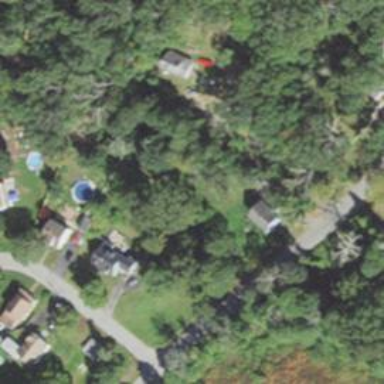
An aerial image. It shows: Residential driveway.